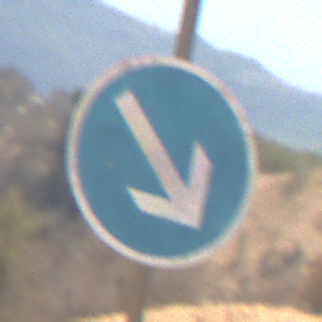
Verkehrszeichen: VorgeschriebeneVorbeifahrtRechts
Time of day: Midday
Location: Outdoor (Nature)
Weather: Clear
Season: NotSpecified
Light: Natural